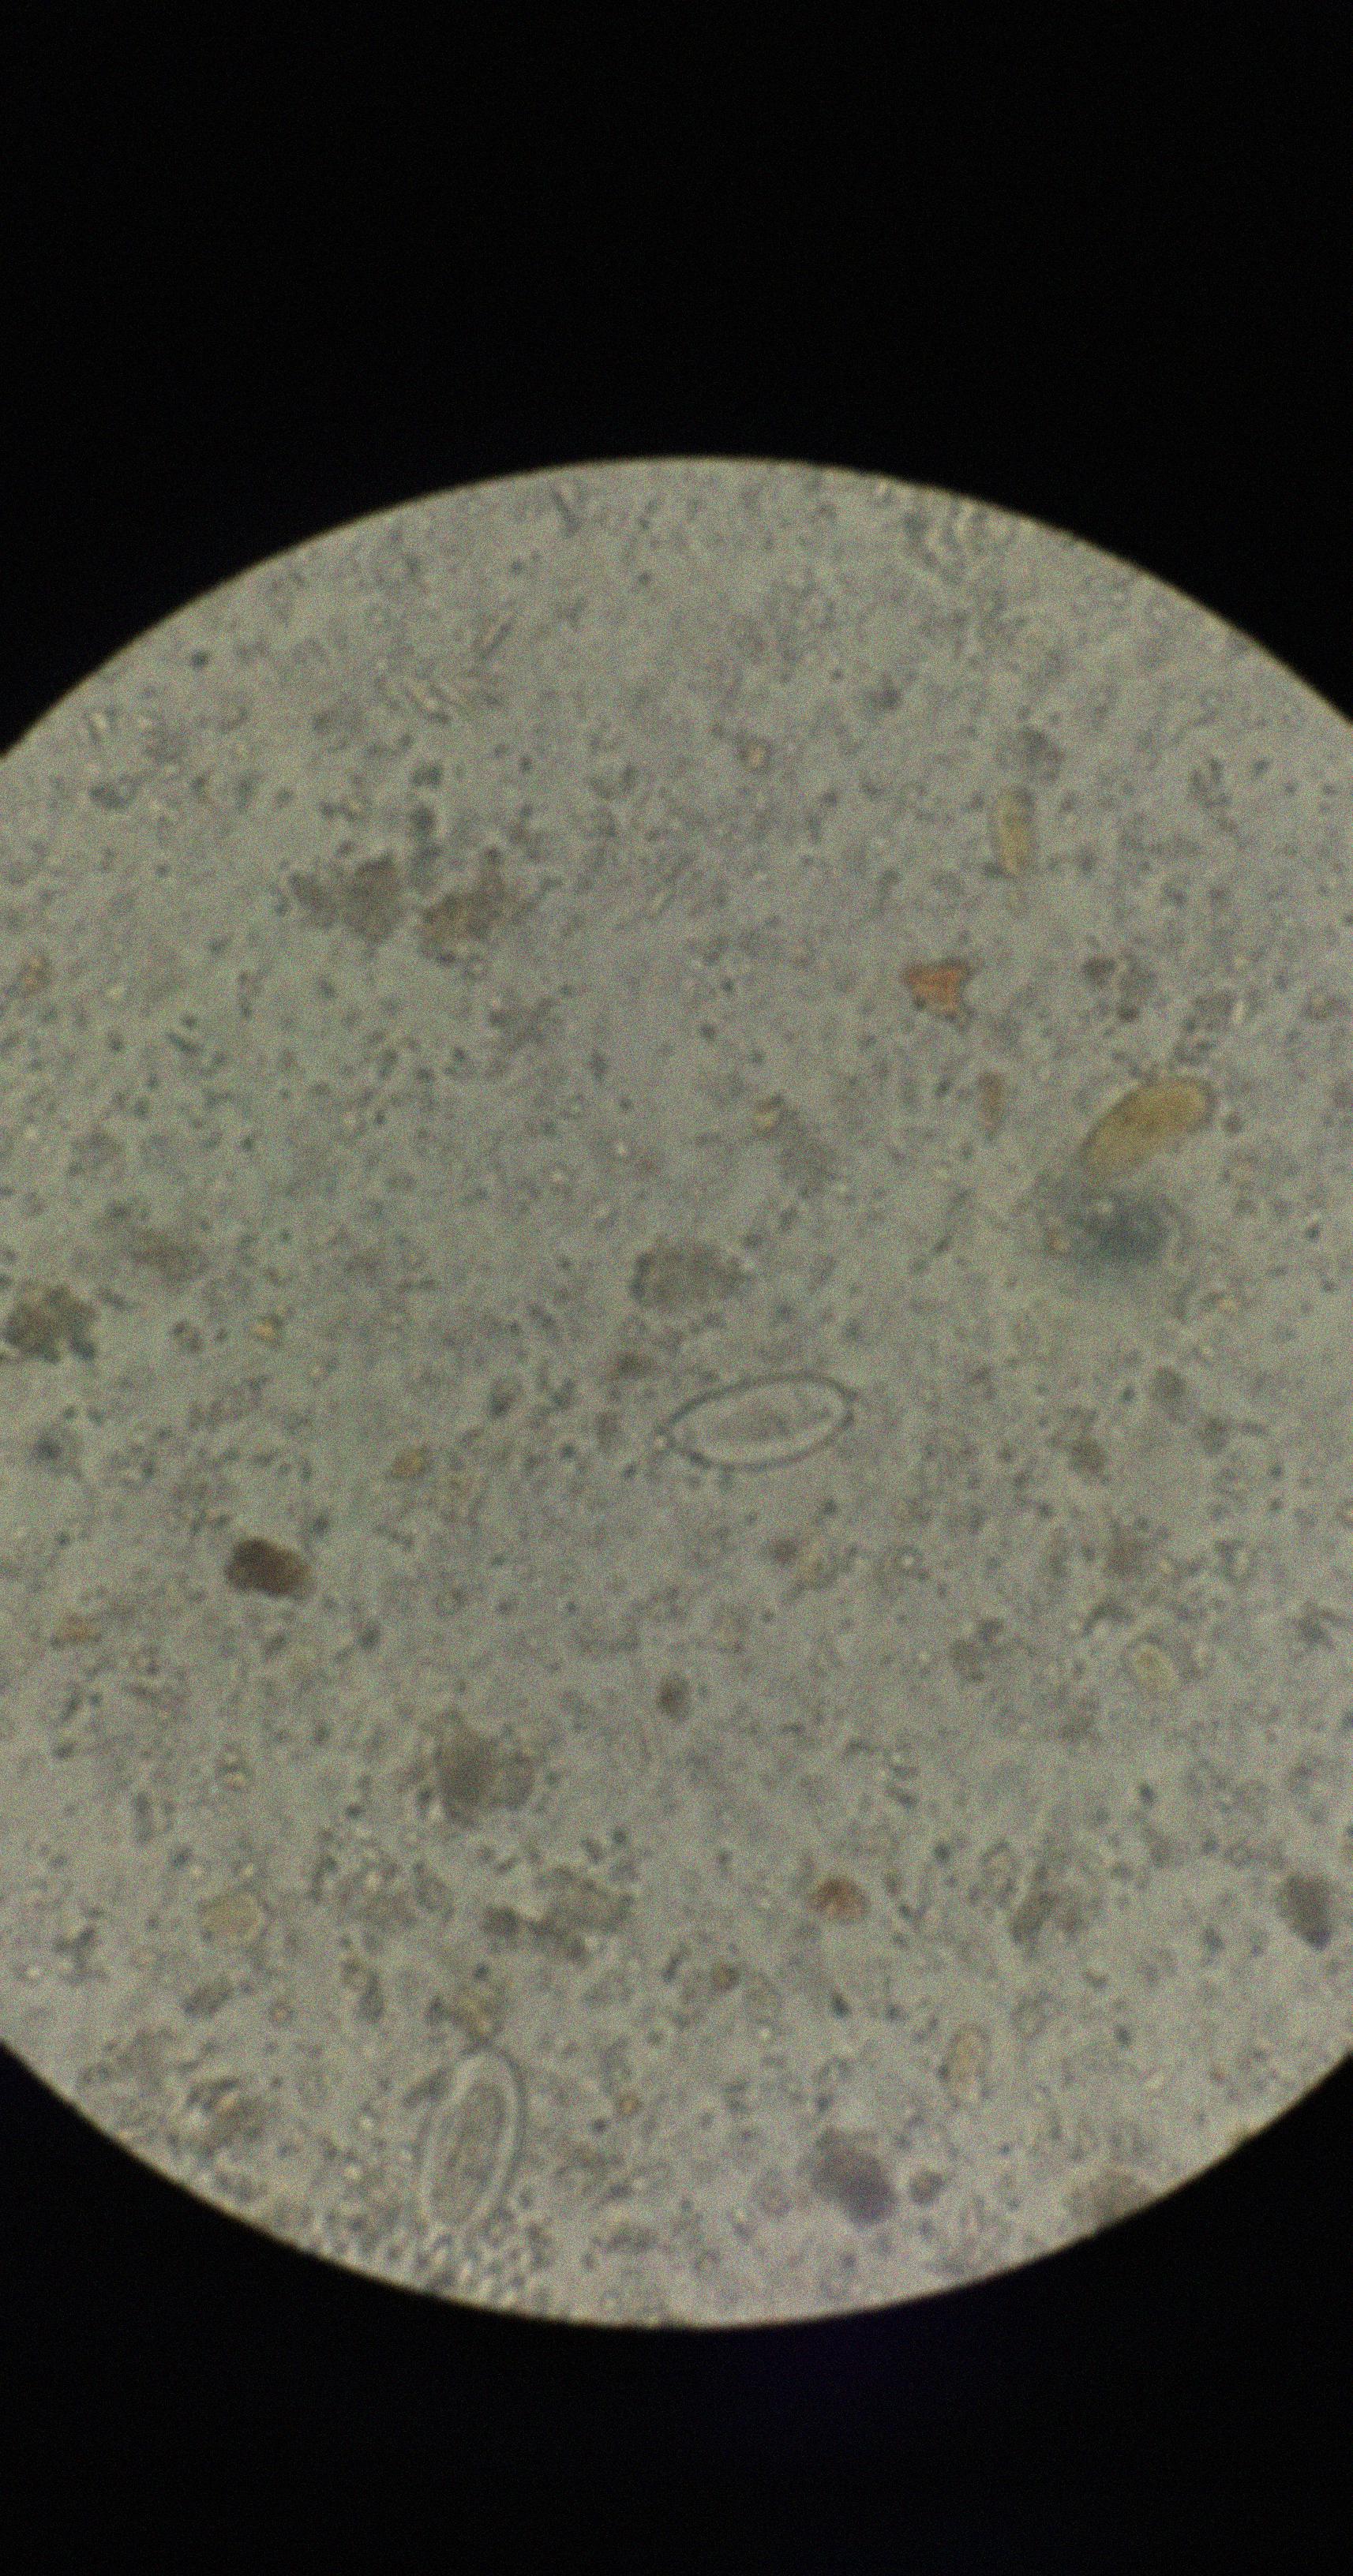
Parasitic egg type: Enterobius vermicularis